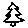
Label: tree